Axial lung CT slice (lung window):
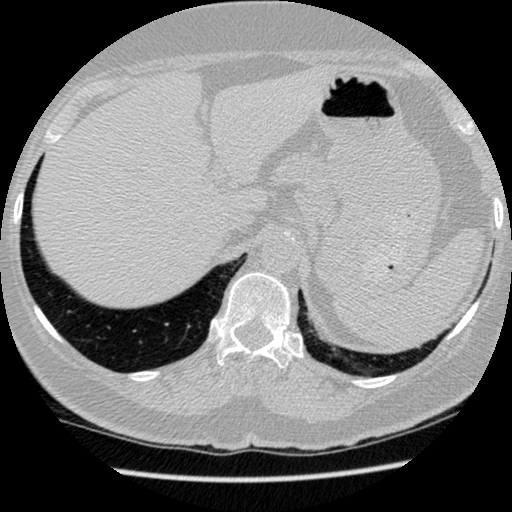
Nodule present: no